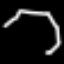
Label: octagon